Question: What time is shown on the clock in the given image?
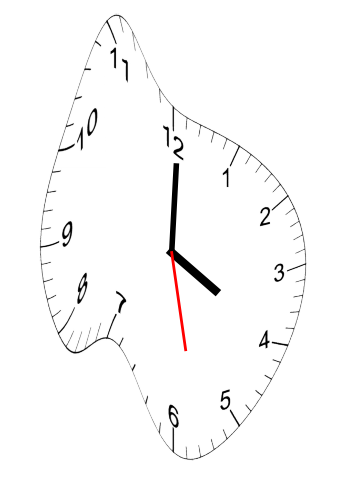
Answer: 04:00:28